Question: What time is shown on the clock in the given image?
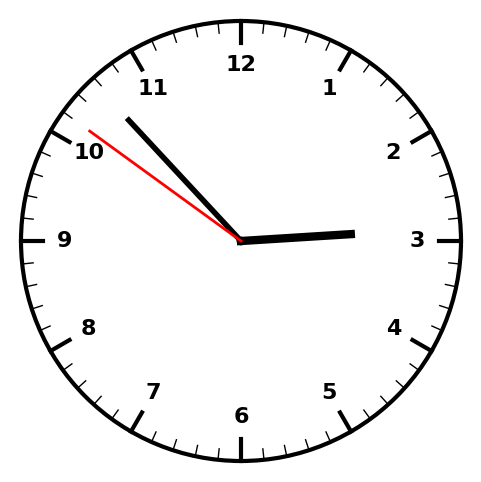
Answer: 02:52:51